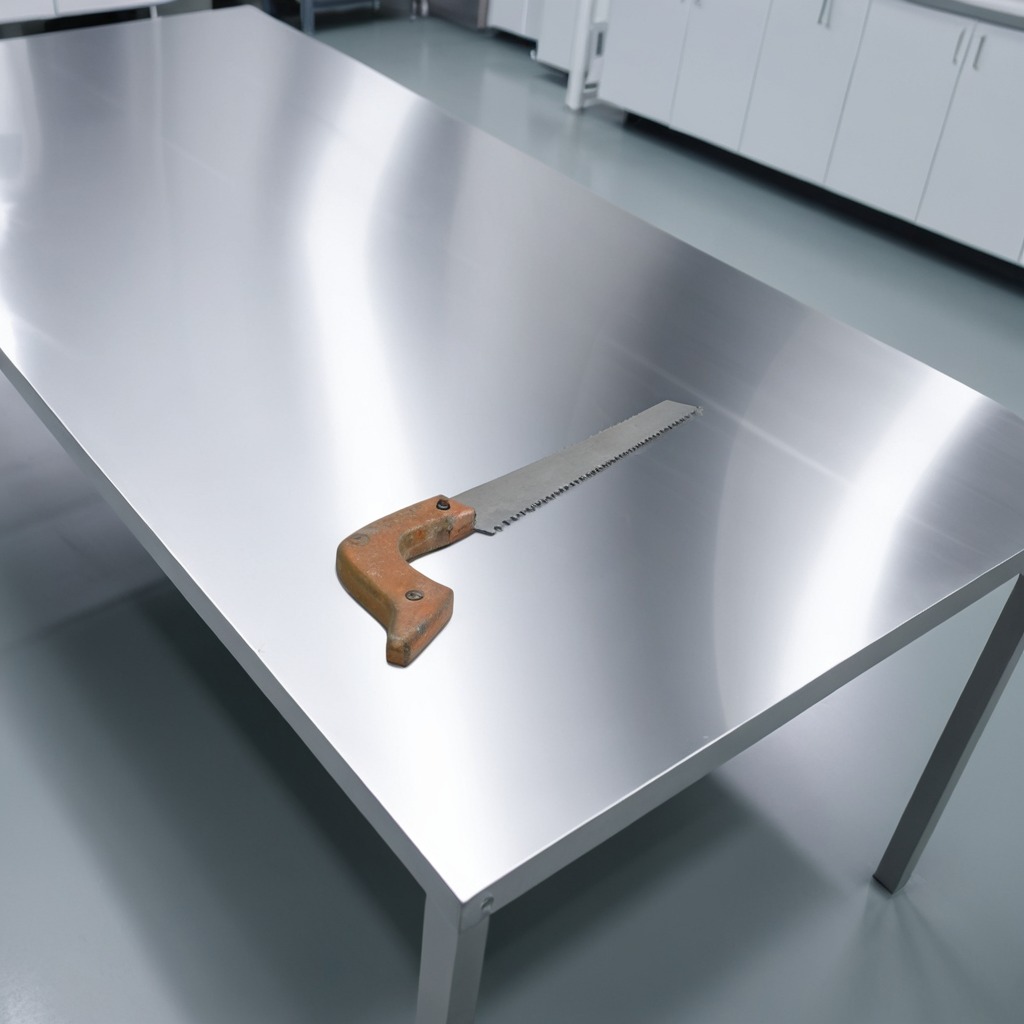
A handheld metal saw is lying on the stainless steel table.